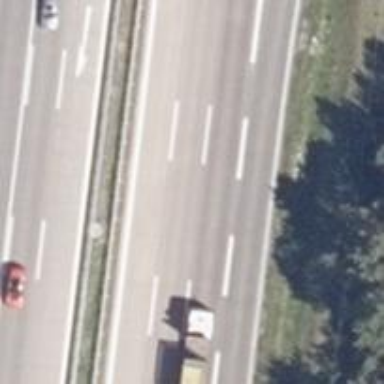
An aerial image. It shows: Asphalt motorway.